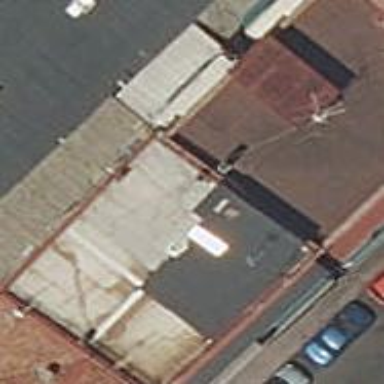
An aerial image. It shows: Restaurant.